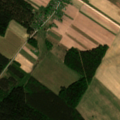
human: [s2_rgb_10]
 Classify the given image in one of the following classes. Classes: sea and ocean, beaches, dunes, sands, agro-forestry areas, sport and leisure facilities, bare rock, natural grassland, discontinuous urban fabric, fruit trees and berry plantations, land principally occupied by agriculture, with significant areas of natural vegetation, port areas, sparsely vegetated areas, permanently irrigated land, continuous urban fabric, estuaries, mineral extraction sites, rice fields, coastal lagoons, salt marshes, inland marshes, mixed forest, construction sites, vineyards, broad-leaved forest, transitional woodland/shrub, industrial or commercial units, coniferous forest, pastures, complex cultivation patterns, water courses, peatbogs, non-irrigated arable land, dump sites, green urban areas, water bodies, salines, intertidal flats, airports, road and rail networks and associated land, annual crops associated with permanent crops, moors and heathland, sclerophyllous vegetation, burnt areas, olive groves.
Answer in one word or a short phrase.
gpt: non-irrigated arable land, complex cultivation patterns, coniferous forest, transitional woodland/shrub